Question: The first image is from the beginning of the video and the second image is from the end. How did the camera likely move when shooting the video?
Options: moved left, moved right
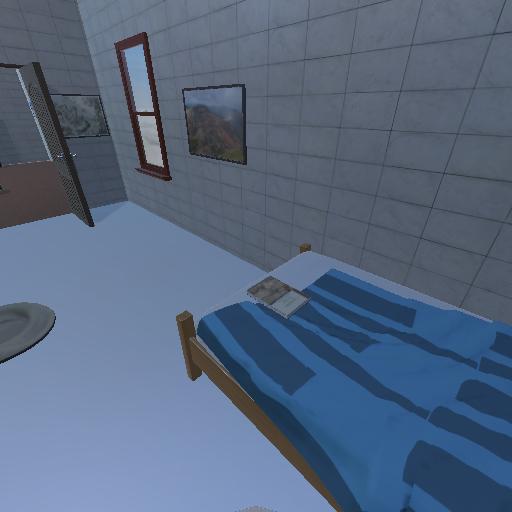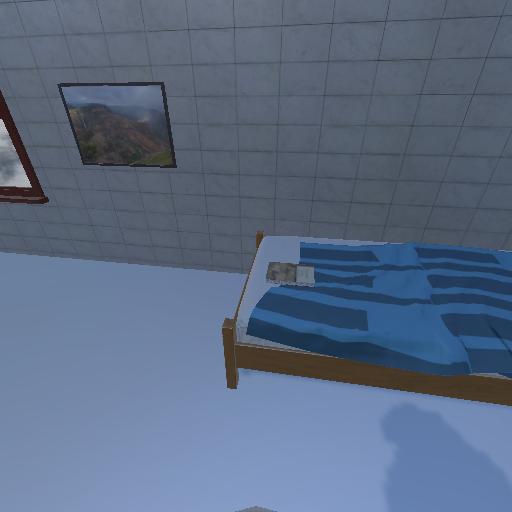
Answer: moved left